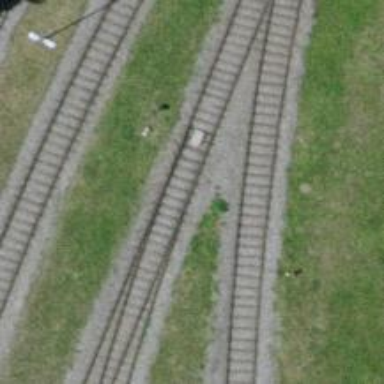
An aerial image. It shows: Railway switch.